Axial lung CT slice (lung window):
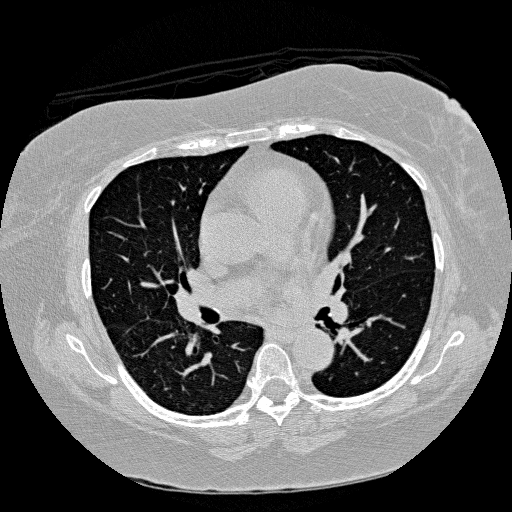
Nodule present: no